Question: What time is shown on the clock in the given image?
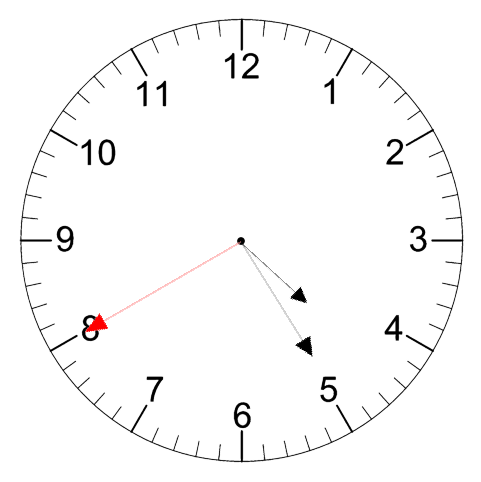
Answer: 04:24:40